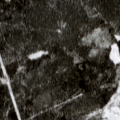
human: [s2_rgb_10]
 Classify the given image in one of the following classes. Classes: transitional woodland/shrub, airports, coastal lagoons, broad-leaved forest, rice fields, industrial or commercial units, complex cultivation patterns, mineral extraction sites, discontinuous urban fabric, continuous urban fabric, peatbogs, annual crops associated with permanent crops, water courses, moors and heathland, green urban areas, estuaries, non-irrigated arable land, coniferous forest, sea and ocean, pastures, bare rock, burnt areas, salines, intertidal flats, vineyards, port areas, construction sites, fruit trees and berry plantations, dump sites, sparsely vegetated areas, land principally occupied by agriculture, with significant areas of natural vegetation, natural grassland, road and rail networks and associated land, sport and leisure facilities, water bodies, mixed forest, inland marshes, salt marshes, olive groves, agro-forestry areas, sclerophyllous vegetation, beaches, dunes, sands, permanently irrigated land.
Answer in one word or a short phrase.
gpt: coniferous forest, mixed forest